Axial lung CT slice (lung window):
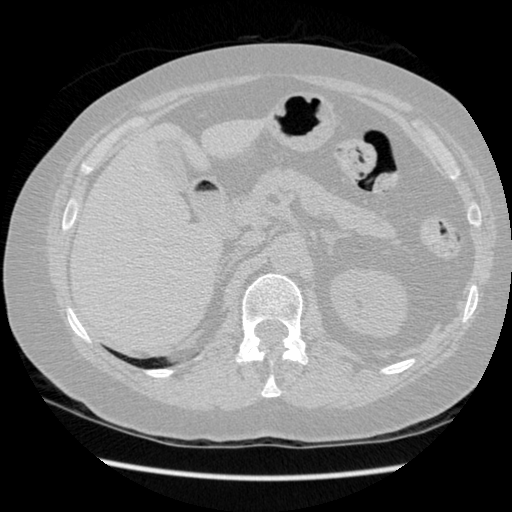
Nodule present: no